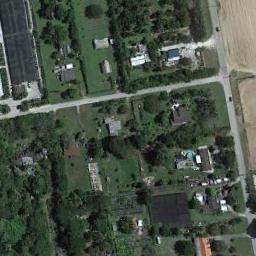
Label: residential